Question: I have a list of data frames, structured like this.

I need to extract a variable number of elements from said list, and will just be joining them together using an identifier after I'm finished.
Extraction using the '[[]]' method works, but I cannot seem to get it to take a range.
This works:
'''
x <- pf_metrics[[[1]]]
'''
It extracts the entire first dataframe, in the original structure. This is what I would like to do, but across a variable length of dataframe lists.
Using syntax like...
'''
x <- pf_metrics[c[1:length(pf_metrics)]]
'''
OR
'''
x <- pf_metrics[[c(1,2)]]
'''
Doesn't seem to work either.
Thanks!
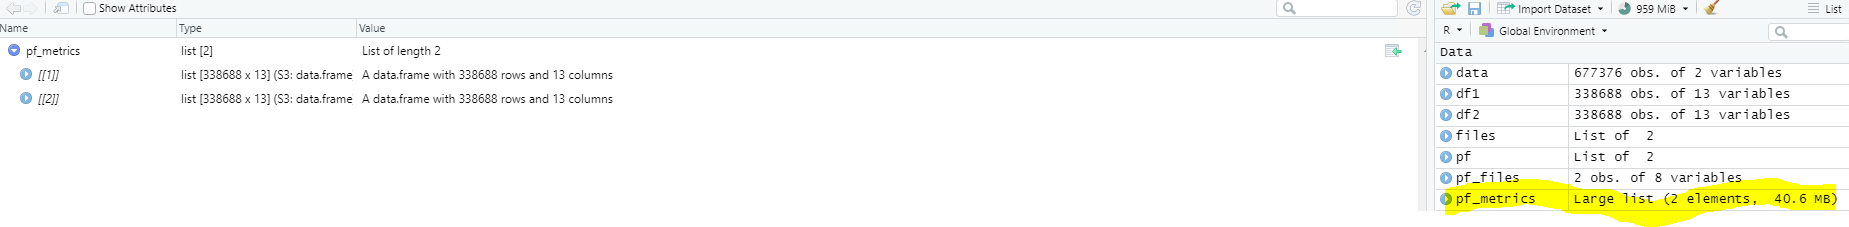
Answer: Try the following -
'''
num <- c(1, 2)
result <- dplyr::bind_rows(pf_metrics[num], .id = 'id')
'''
where 'num' are the list elements that you want to select and it will also include an 'id' column which would be unique identifier of each list.